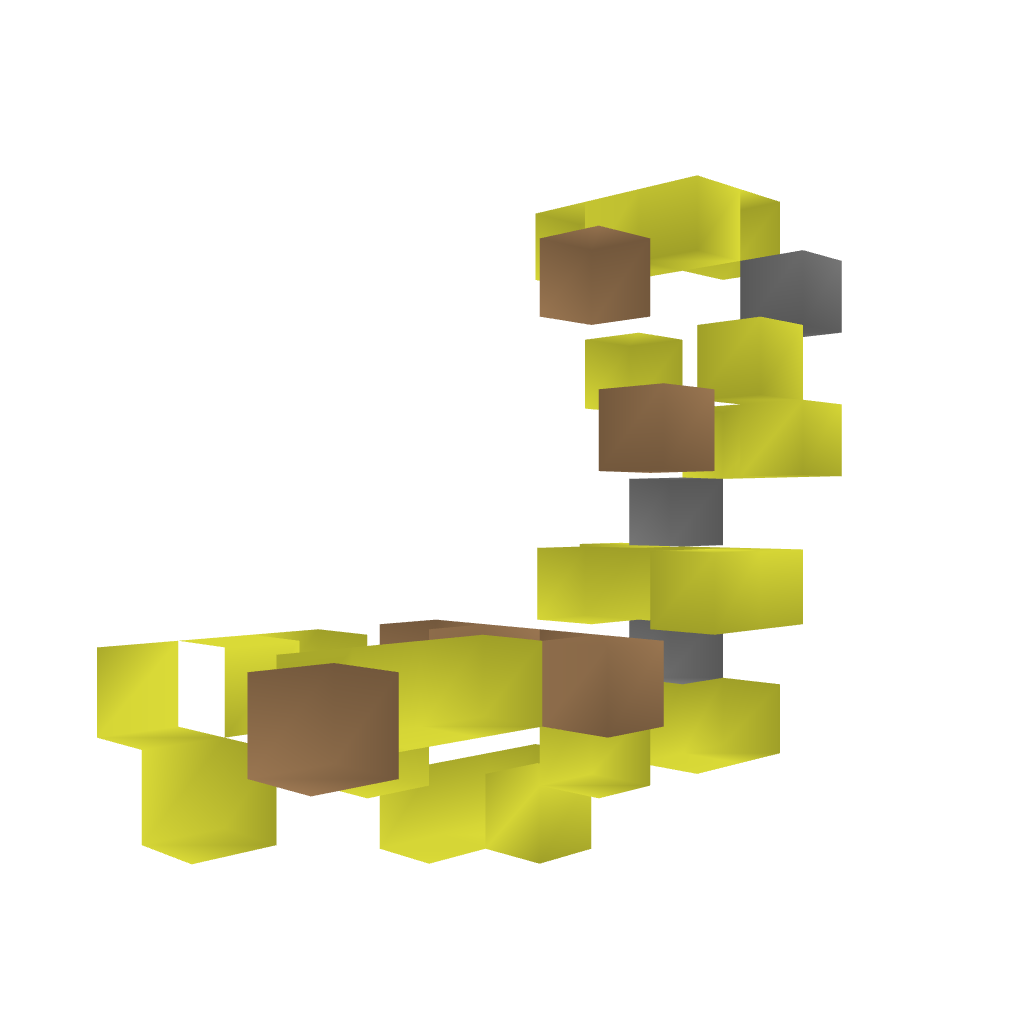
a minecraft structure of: Casino Machine 01 bad low quality